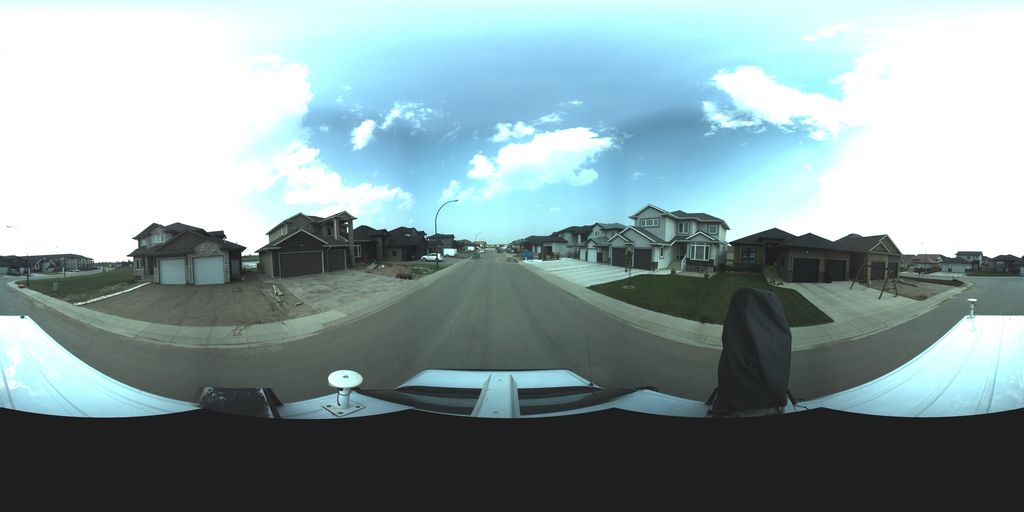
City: saskatoon